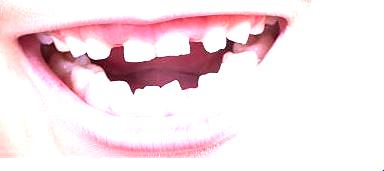
Condition: hypodontia